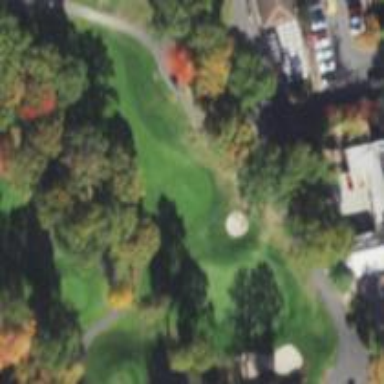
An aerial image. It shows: Pathway for golfing.